Question: How can I maintain an aspect ratio between two QHBoxLayouts?
For instance I want a QHBoxLayout to be one third of the entire window width and the other to be two thirds of the entire window width:

How can I achieve this? I tried messing with the size hints of the controls in them but that didn't work out
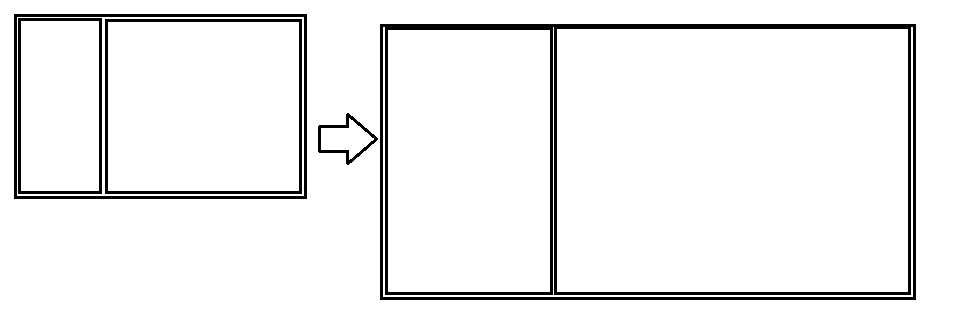
Answer: <URL>
Example:
'''
QHBoxLayout* layout = new QHBoxLayout(form);
QWidget* left = new QWidget(form);
QSizePolicy spLeft(QSizePolicy::Preferred, QSizePolicy::Preferred);
spLeft.setHorizontalStretch(1);
left->setSizePolicy(spLeft);
layout->addWidget(left);
QWidget* right = new QWidget(form);
QSizePolicy spRight(QSizePolicy::Preferred, QSizePolicy::Preferred);
spRight.setHorizontalStretch(2);
right->setSizePolicy(spRight);
layout->addWidget(right);
'''